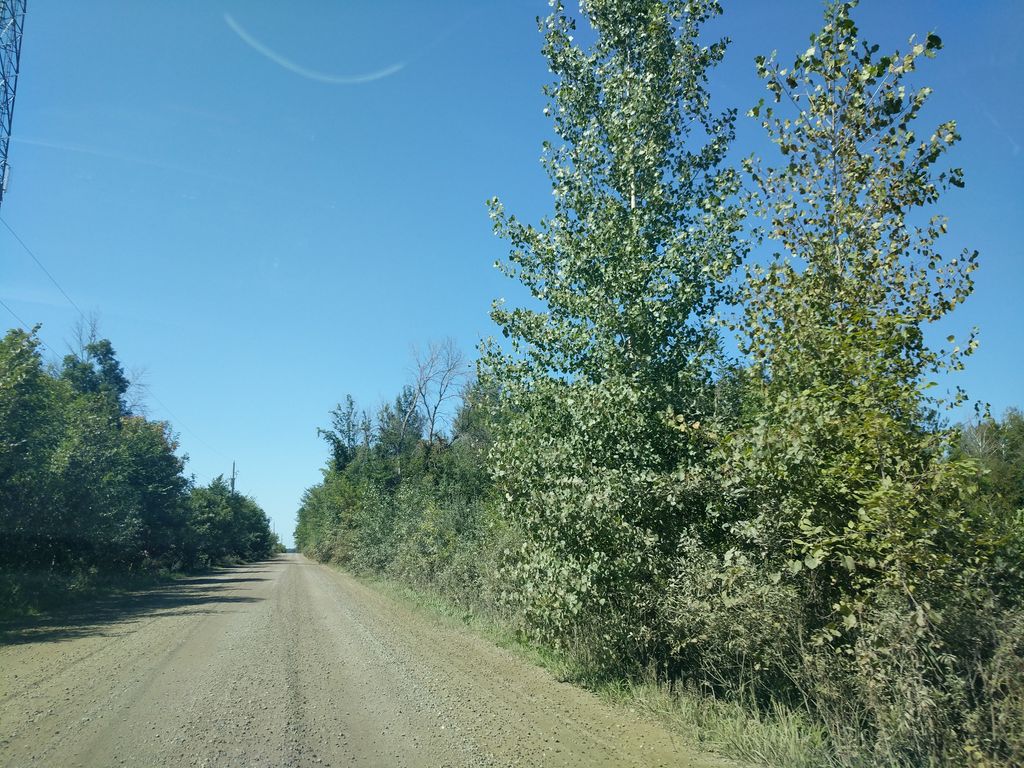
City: ottawa-gatineau